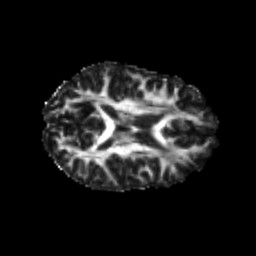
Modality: FA
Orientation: axial
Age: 22
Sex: female
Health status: healthy
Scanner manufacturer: philips
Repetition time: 7.404 s
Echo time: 0.0863 s